Field crop: maize
Growth stage: 2
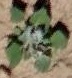
Species: chenopodium